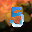
Label: 5